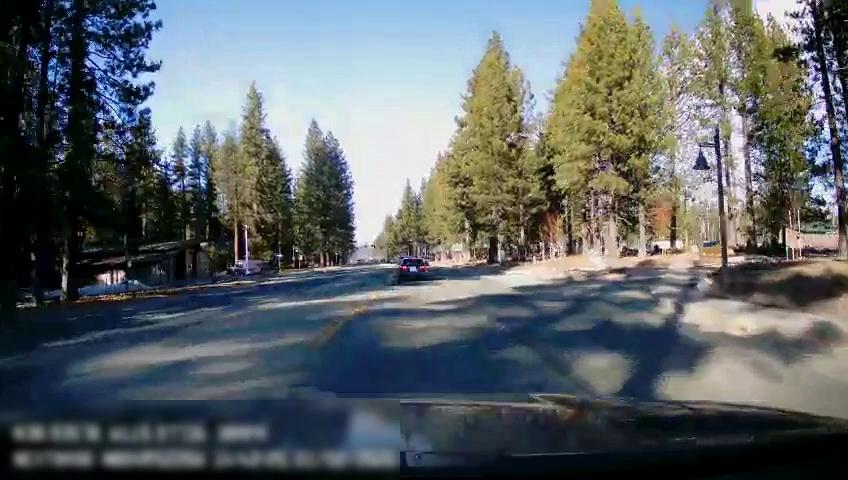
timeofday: Day
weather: Sunny
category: Drivable Space
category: Vehicles | Car
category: Lanes | Opposite Lane
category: Lanes | Current Lane
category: Lanes | Current Lane